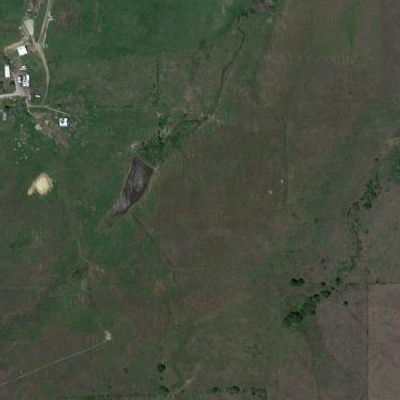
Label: aGrass